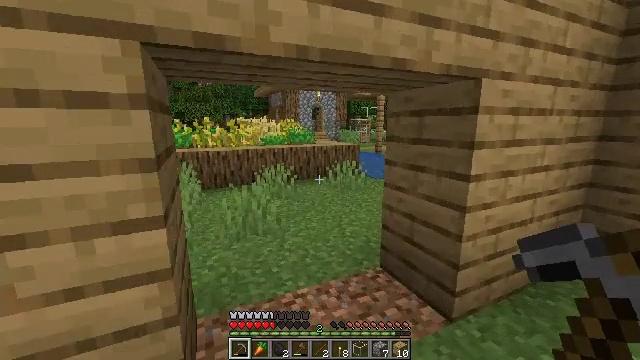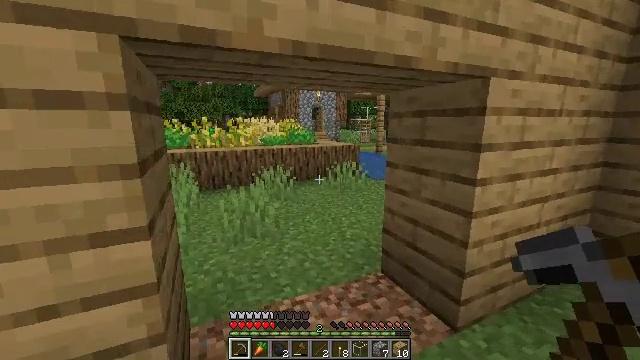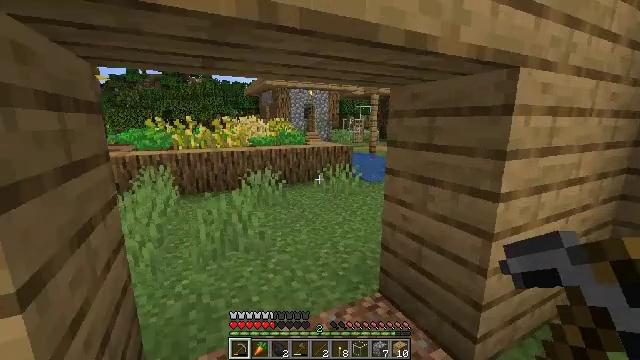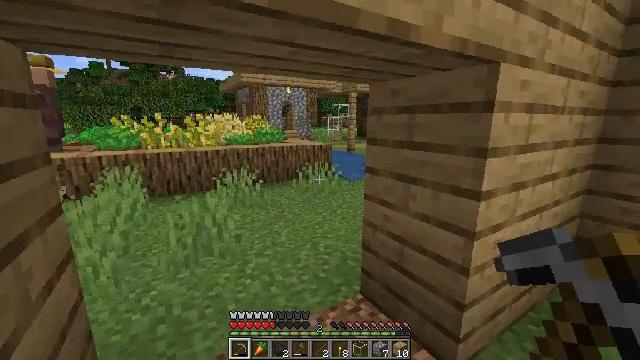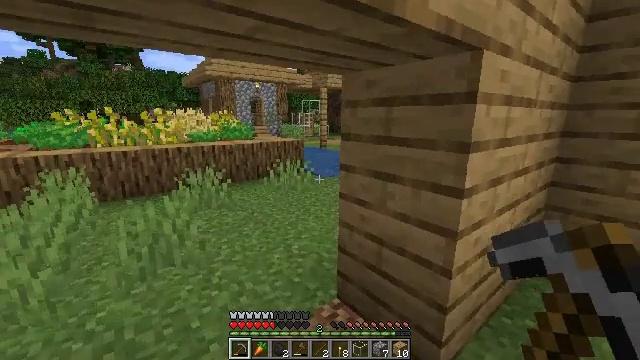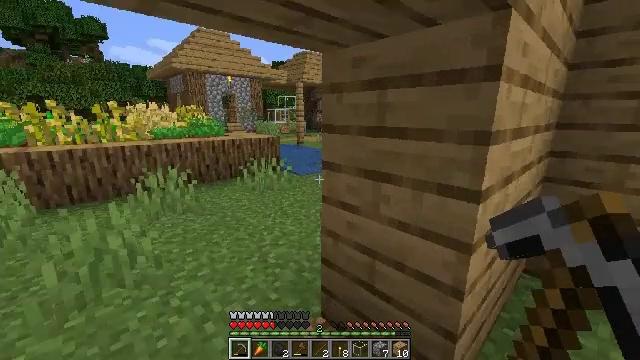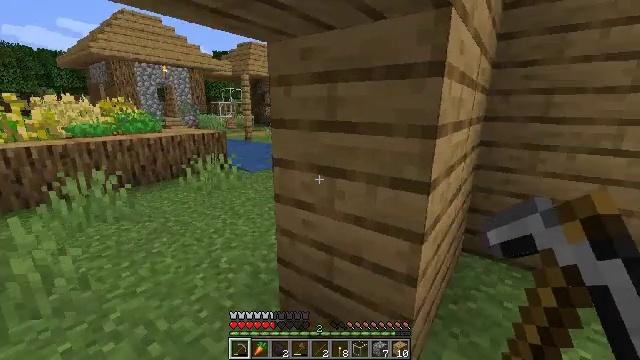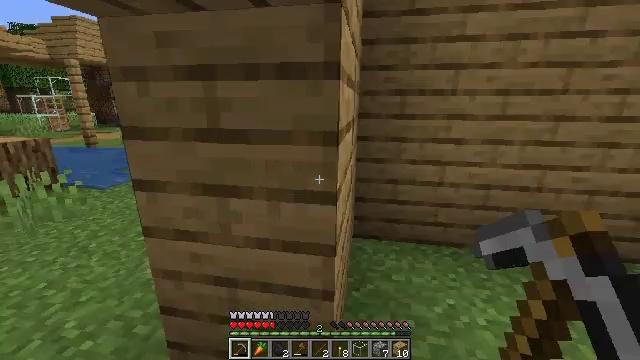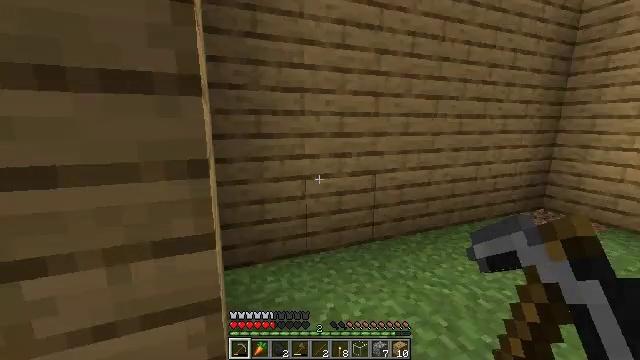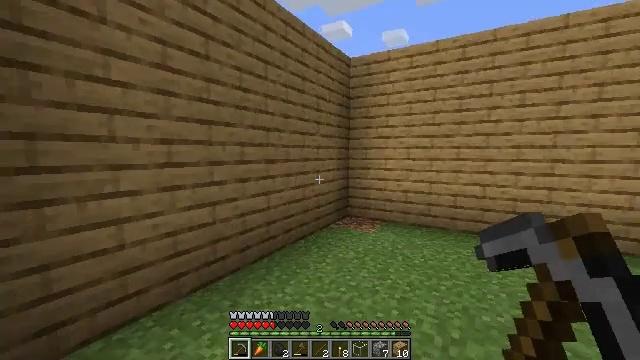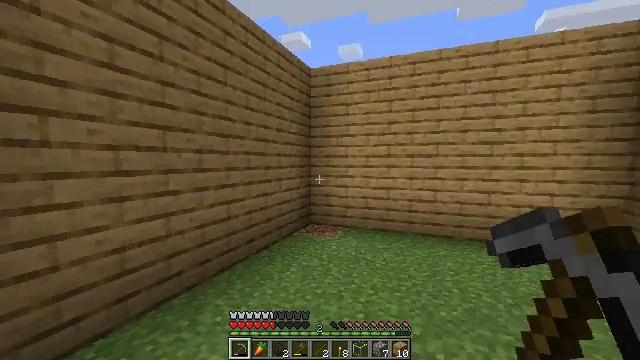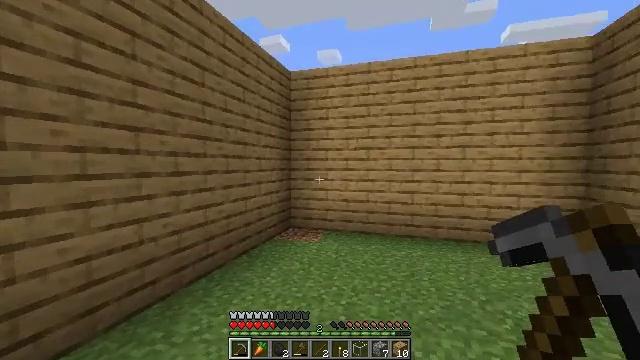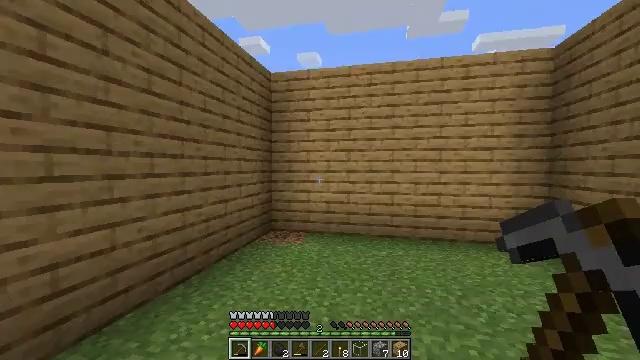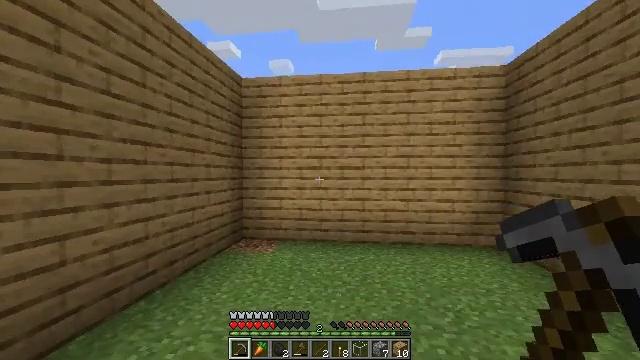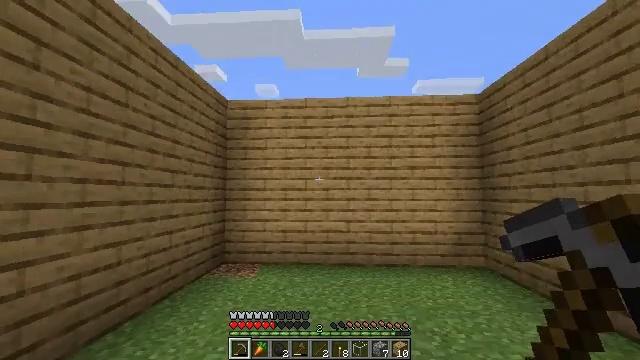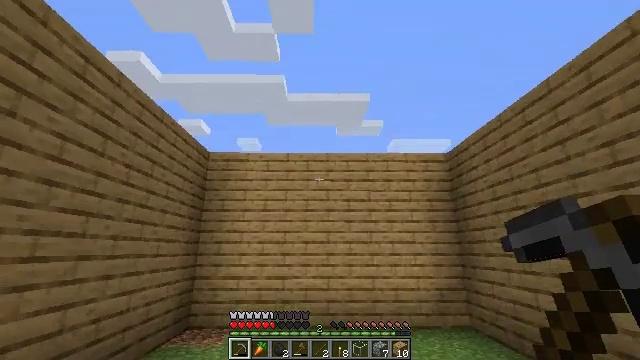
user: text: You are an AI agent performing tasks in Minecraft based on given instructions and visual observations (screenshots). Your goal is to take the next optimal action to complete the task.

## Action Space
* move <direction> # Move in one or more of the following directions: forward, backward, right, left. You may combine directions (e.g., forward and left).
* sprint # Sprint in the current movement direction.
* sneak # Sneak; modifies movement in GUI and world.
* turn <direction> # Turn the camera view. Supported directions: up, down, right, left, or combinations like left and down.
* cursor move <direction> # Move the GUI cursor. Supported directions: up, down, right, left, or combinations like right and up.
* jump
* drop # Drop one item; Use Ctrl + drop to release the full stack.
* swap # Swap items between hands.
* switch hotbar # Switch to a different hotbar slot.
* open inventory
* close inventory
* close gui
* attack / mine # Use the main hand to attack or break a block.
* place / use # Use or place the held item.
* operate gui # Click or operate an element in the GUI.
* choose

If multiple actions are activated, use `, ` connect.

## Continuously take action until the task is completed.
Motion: motion action
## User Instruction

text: Remove a yellow bed from the inventory.
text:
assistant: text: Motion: move forward
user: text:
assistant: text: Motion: move forward, turn right
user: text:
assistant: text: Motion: move forward, turn right
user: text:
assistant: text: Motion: move forward, turn right
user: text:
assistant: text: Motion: move forward, turn right
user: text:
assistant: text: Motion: move forward, turn right and down
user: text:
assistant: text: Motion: move forward, turn right
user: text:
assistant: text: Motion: turn right and up
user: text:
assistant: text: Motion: turn right and up
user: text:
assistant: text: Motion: turn right and up
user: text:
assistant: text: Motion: turn right
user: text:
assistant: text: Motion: turn right
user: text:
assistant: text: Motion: turn right and up
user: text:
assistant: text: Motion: turn right and up
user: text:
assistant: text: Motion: turn right and up
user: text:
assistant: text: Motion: turn right and up
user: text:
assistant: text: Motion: no_op
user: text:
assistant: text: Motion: no_op
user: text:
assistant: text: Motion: no_op
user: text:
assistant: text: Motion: no_op
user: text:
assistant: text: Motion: turn left and down
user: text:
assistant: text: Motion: turn left and down
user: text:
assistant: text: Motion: turn left and down
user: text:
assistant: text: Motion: turn left and down
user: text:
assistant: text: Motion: turn down
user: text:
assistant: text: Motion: turn left and down
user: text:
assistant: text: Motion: no_op
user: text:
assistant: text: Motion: no_op
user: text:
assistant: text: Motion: no_op
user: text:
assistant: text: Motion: no_op